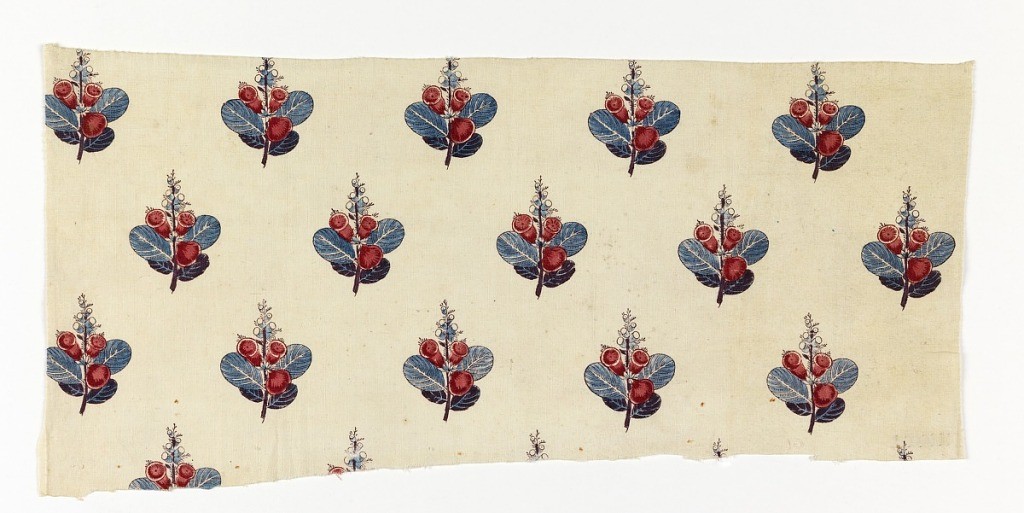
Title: Textile
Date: ca. 1790
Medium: cotton Technique: block printed on plain weave
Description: Fragment of heavy white cotton in a small scale detached design of leaf sprays and seed pods in blue, red and dark brown.